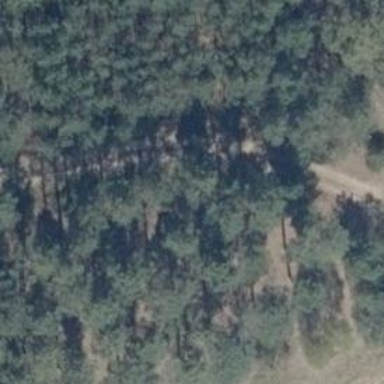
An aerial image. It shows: Dirt track road with grade 4 tracktype.